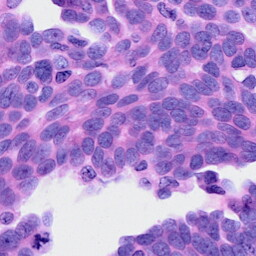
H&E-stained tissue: Ovarian